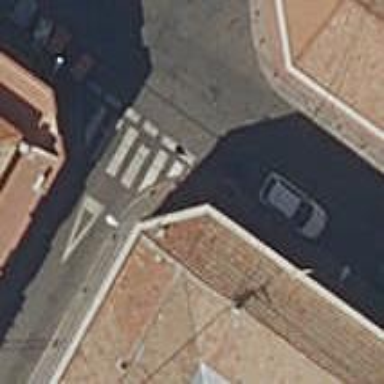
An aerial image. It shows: Unmarked crossing on the road.